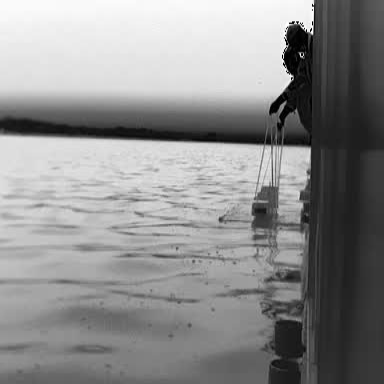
There is a container_ship in the infrared image.